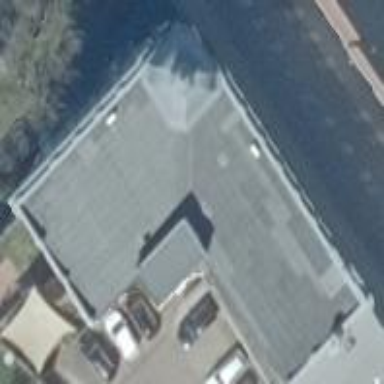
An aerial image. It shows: Building.